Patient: sex M, age 52
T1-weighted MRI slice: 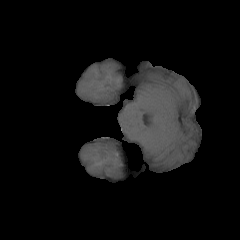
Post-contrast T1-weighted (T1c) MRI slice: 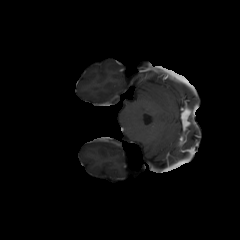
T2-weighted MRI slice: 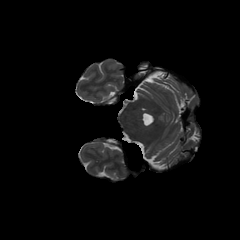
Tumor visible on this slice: no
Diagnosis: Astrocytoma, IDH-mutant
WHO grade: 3